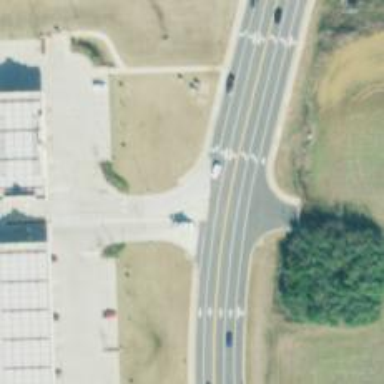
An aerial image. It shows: Uncontrolled crossing on footway with marked lines.